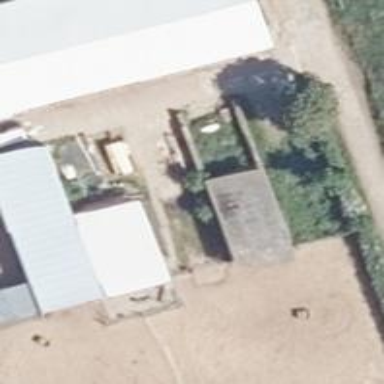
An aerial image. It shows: Farm auxiliary building.